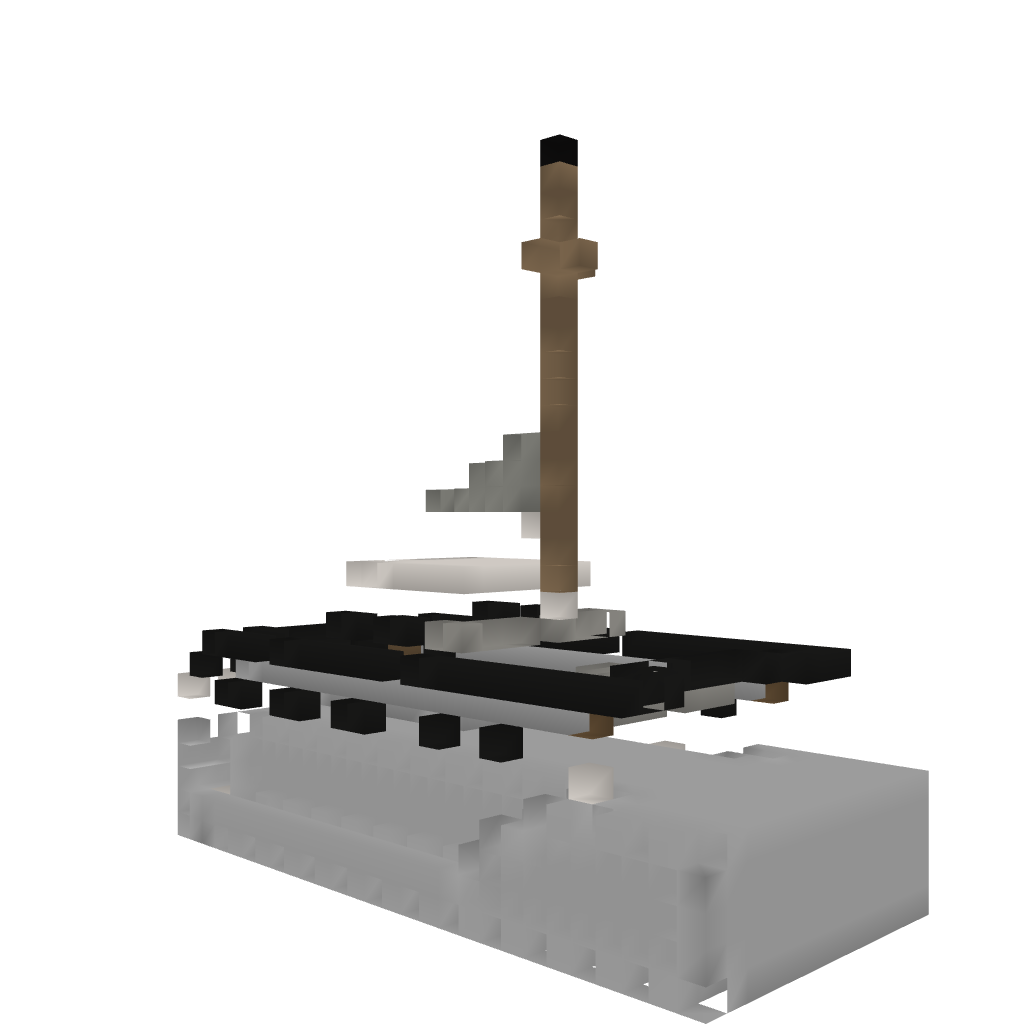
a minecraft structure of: Catamerran